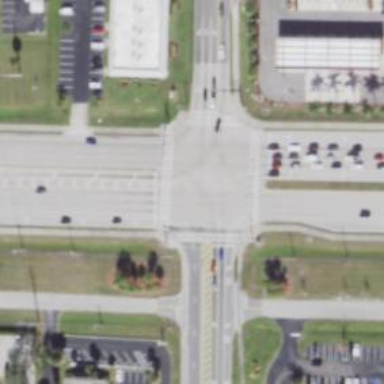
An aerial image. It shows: Crossing on the road.